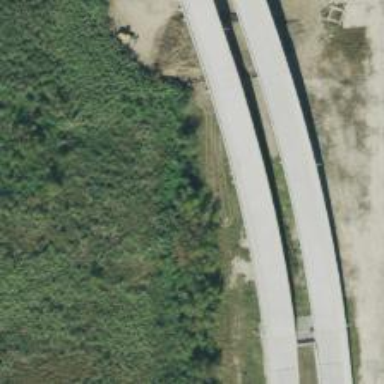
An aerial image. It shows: Secondary road crossing bridge.